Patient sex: M
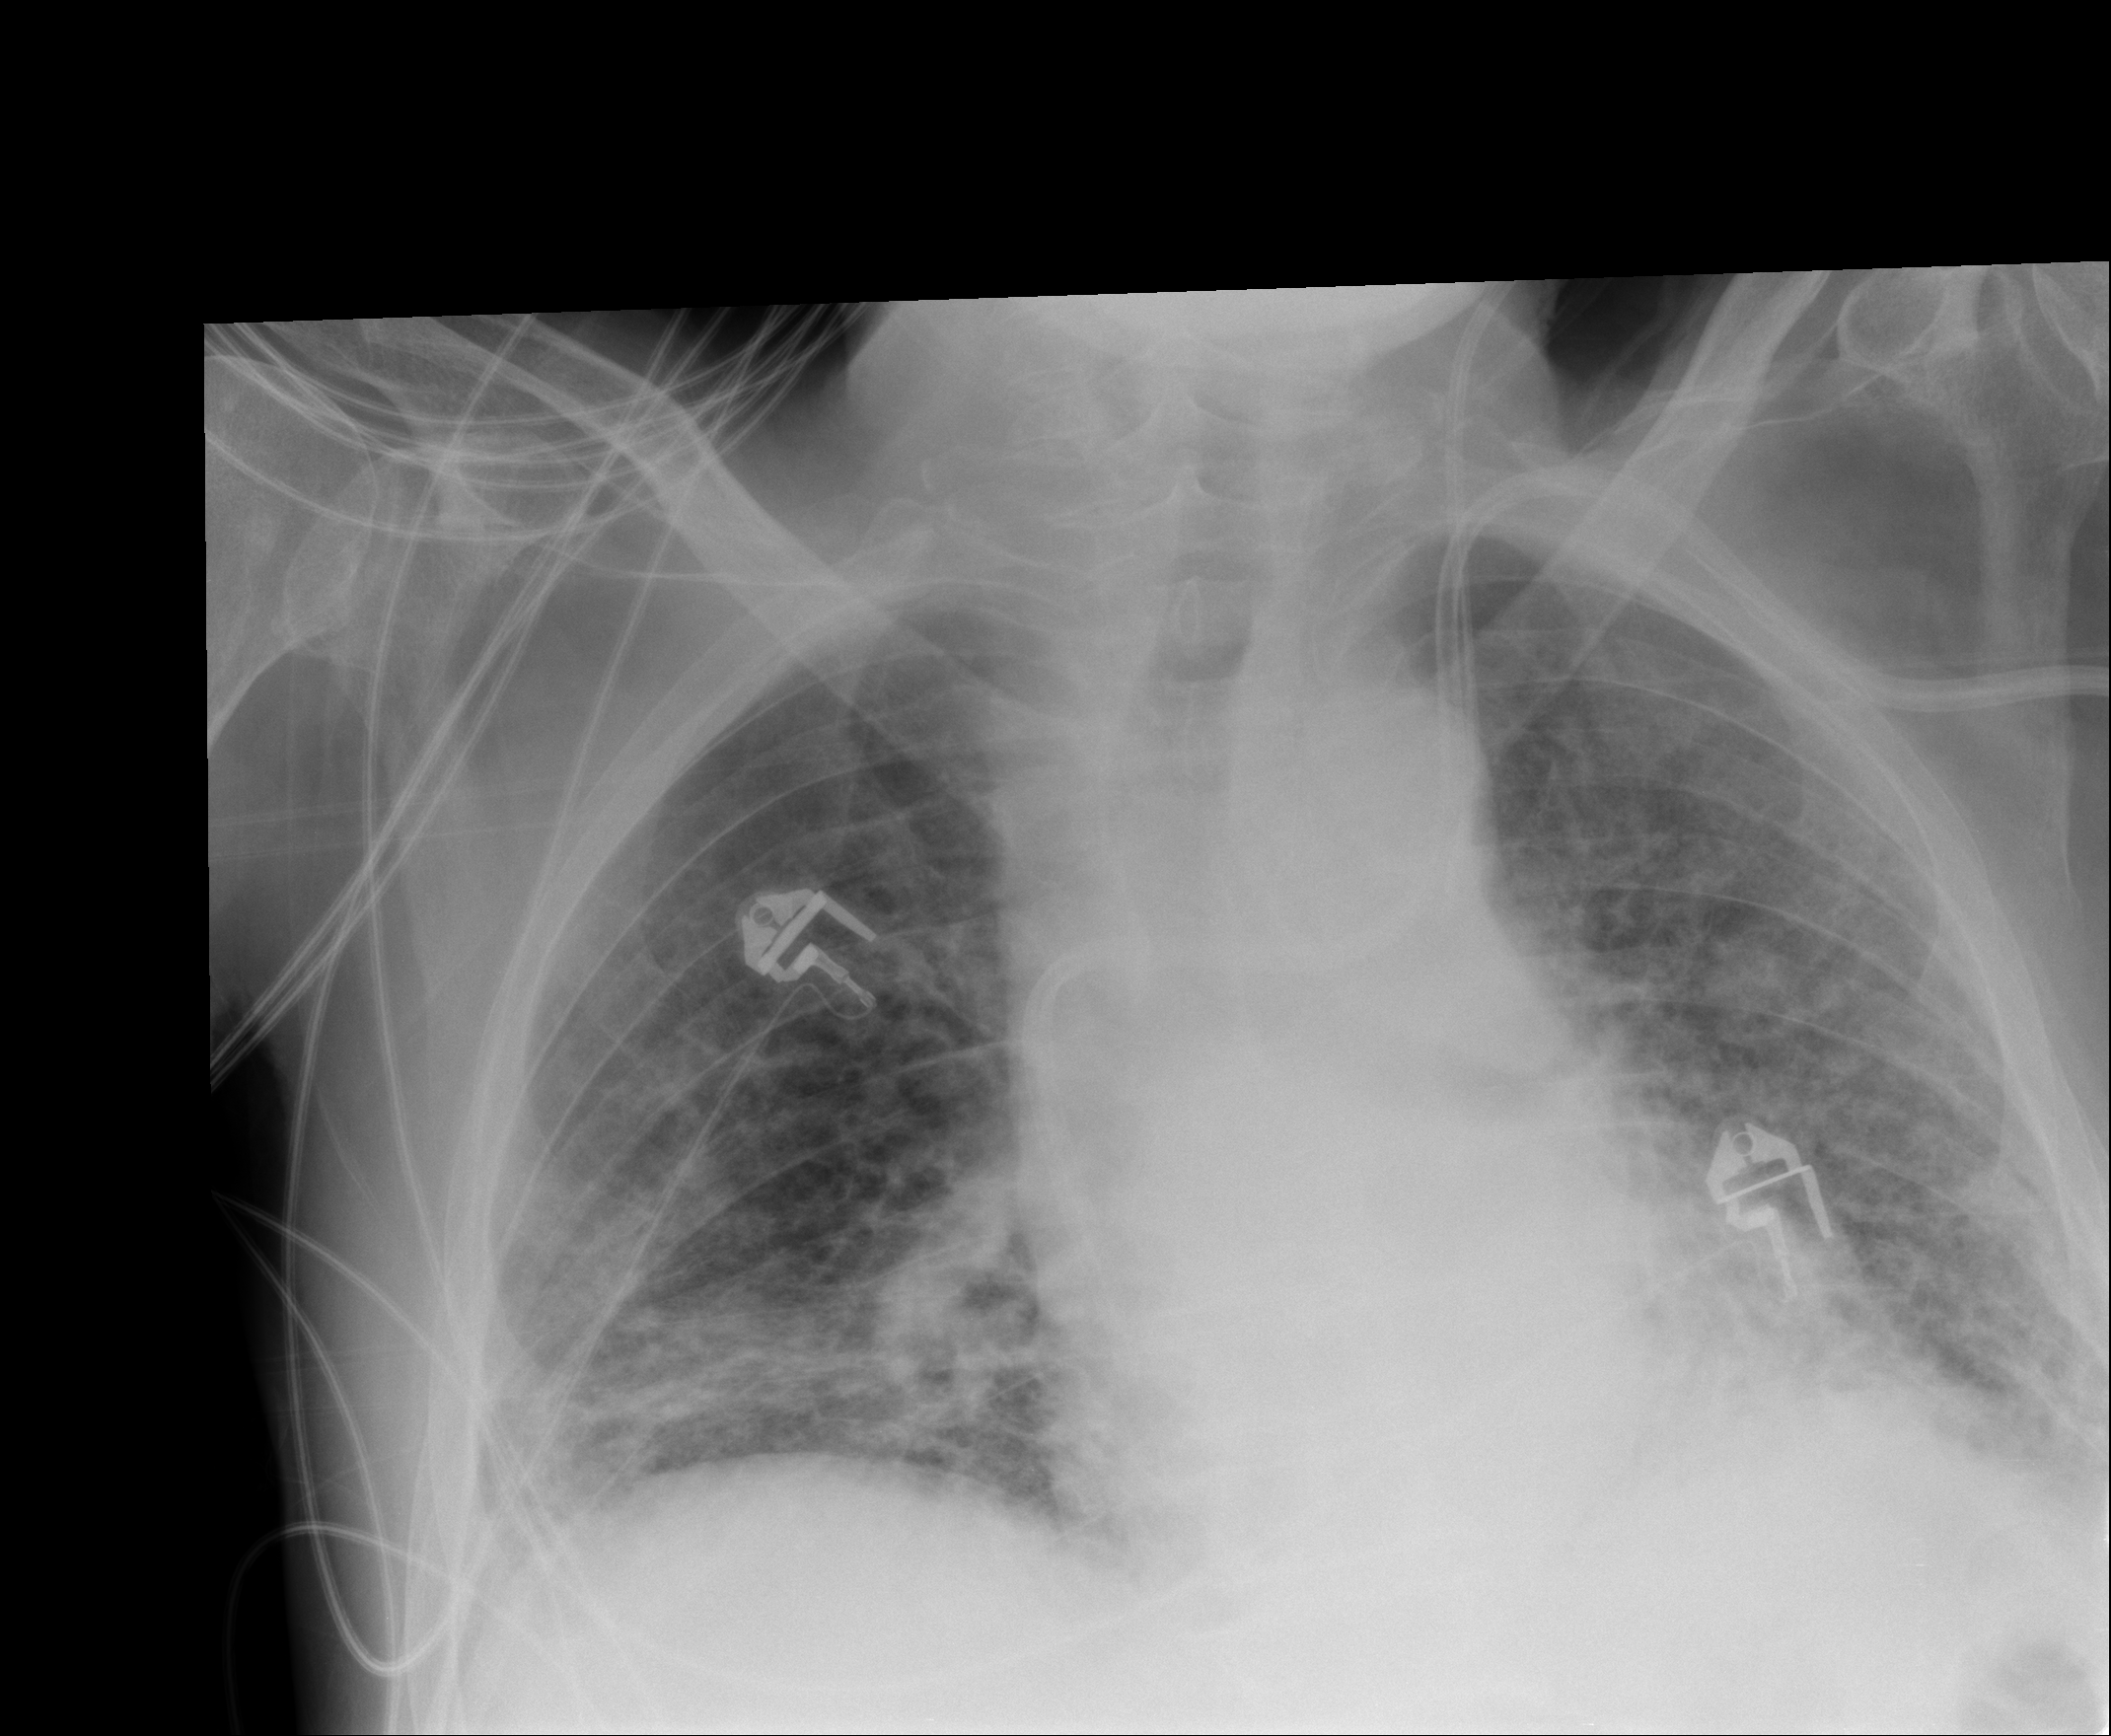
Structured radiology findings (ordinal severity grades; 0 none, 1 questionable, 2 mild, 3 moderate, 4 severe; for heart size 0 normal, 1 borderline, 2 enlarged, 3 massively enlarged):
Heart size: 0
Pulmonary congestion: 0
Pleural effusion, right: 0
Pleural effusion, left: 1
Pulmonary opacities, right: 4
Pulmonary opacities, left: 4
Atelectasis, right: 2
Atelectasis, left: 3